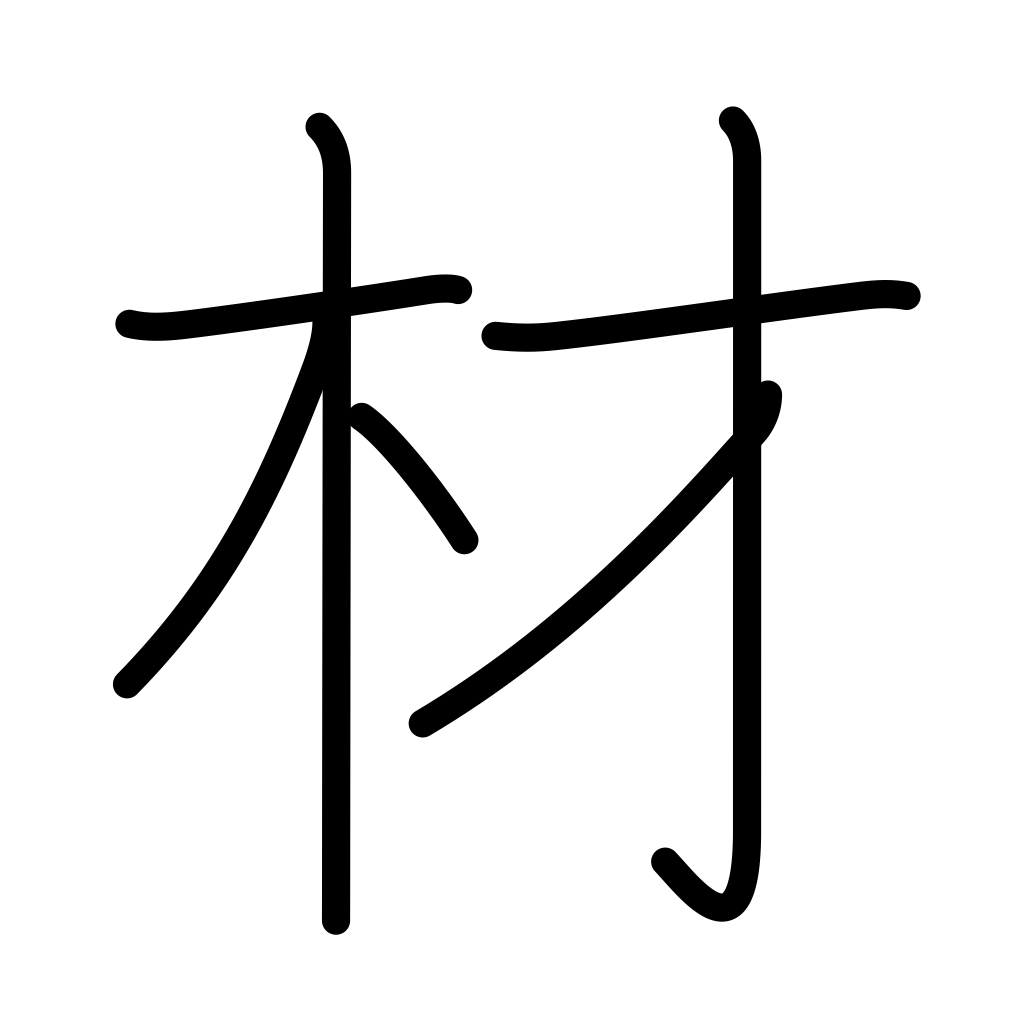
Meaning: lumber, log, timber, wood, materials, ingredients, talent